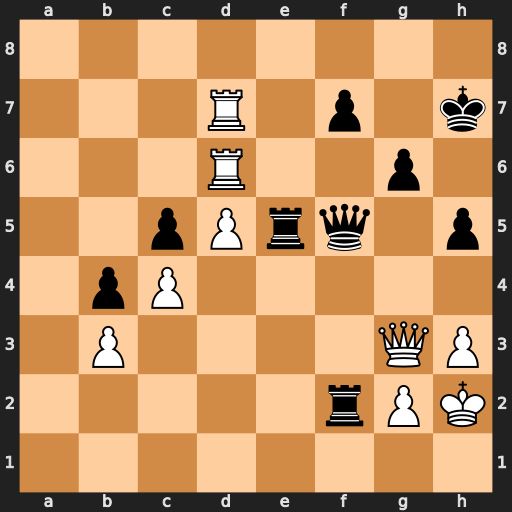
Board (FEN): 8/3R1p1k/3R2p1/2pPrq1p/1pP5/1P4QP/5rPK/8
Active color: w
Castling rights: -
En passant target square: -
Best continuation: Rxf7+ Qxf7 Qxe5